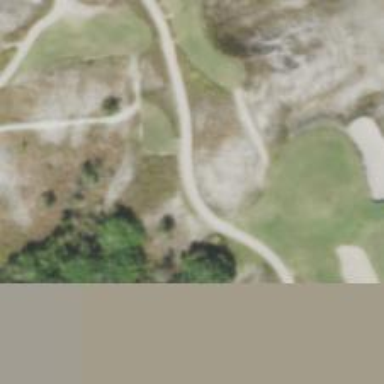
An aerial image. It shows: Pathway for golfing.